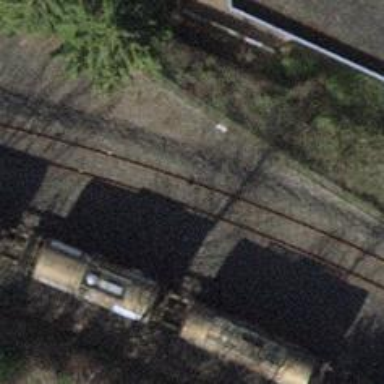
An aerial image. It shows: Single-track spur railway line.